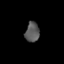
Tissue: lung
Cell type: Others
Senescence score: 0.199
Nuclear area (px): 276
Mean DAPI intensity: 87.967